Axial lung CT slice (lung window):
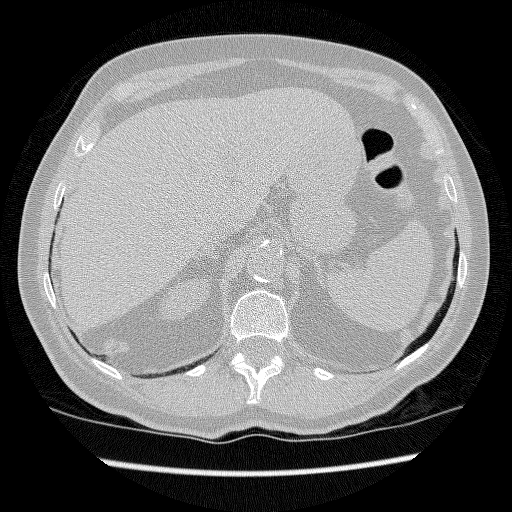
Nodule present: no